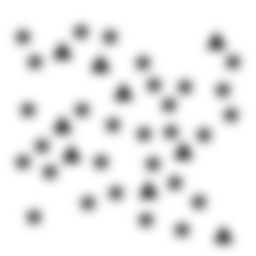
Squares: 0
Triangles: 9
Stars: 29
Total shapes: 38